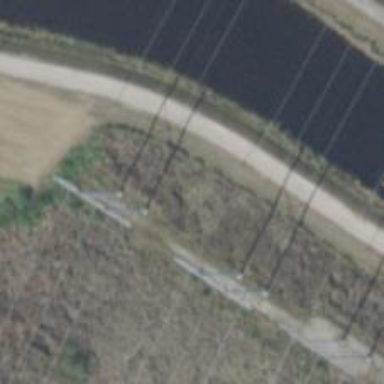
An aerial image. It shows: Track road with embankment.